Цепь, показанная на рисунке, состоит из трех одинаковых ламп и двух одинаковых катушек. В исходном состоянии все лампы горят практически одинаково, так как сопротивление катушек очень мало.
Каковы будут относительные яркости ламп сразу после отключения батареи?
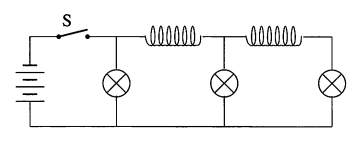
Ответ: Самая близкая к выключателю лампа внезапно вспыхнет, а яркость двух других ламп не изменится.
Темы:
T, ★, Цепи, Цепь с катушкой, 200 задач, Цепь с лампочкой